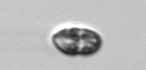
Label: Dinophyceae